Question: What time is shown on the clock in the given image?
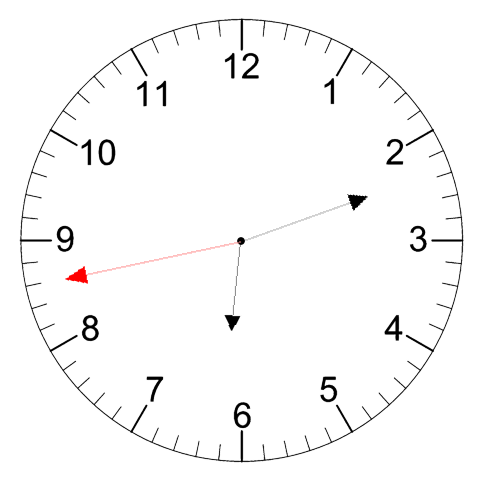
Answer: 06:11:43